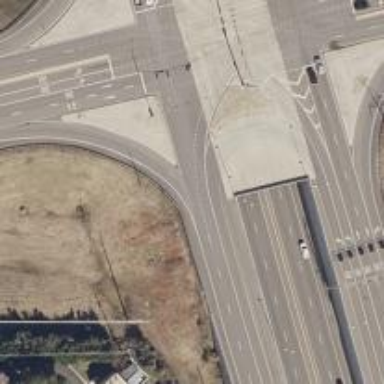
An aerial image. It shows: Primary link highway with asphalt surface.